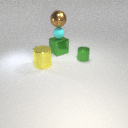
large yellow metal cylinder to the left of large green metal cube